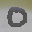
Label: 0